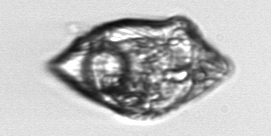
Label: Gyrodinium